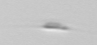
Label: Cylindrotheca_morphotype1